Question: actually I try to do a displayer of html page. I have some of list of html that I need to display, each page must stay visible while x secondes.
But, after the first page is display, the application crash and the python shell restart in consequence.
On my mind, I would create the window to display the page and close the application because after I will try to display png/jpg, so I need to close app to use Pygame for pictures and re-build the app to display html page after.
My list looking for it :
html page/html page/picture/html page/picture/picture
So I have build a sample code to test in while boucle the displayer :
'''
from PyQt5 import QtWidgets, QtWebEngineWidgets, QtCore
import sys
continuer = True
while continuer:
print("Application created")
# Create application
app = QtWidgets.QApplication(sys.argv)
# Add window
win = QtWidgets.QWidget()
win.setWindowTitle('My first rendering')
# Add layout
layout = QtWidgets.QVBoxLayout()
win.setLayout(layout)
# Create QWebView
view = QtWebEngineWidgets.QWebEngineView()
view.setUrl(QtCore.QUrl('https://google.com'))
# Add QWebView to the layout
layout.addWidget(view)
# Show window, run app
win.show()
QtCore.QTimer.singleShot(7*1000, win.close)
QtCore.QTimer.singleShot(7*1000, app.quit)
print("View displayed")
# While loop
app.exec_()
print('Close Application')
print("End While Loop")
'''
Result after executing

It's probably sys.argv in app var the mistake, but I'm new in Python so I don't know how to fix the problem.
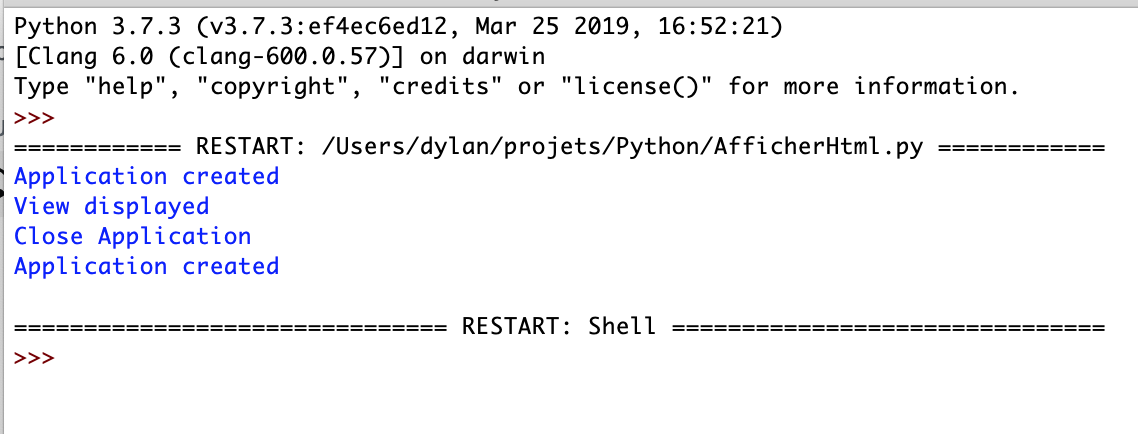
Answer: The problem is that QApplication is not necessarily eliminated and therefore you would be creating more than one QApplication what Qt forbids, a better solution is to rethink it verifying that if it does not exist then create a new one:
'''
import sys
from PyQt5 import QtCore, QtWidgets, QtWebEngineWidgets
continuer = True
while continuer:
print("Application created")
# Create application
app = QtWidgets.QApplication.instance()
if app is None:
app = QtWidgets.QApplication(sys.argv)
# Add window
win = QtWidgets.QWidget()
win.setWindowTitle("My first rendering")
# Create QWebEngineView
view = QtWebEngineWidgets.QWebEngineView()
view.setUrl(QtCore.QUrl("https://google.com"))
# Add layout
layout = QtWidgets.QVBoxLayout(win)
win.setLayout(layout)
# Add QWebView to the layout
layout.addWidget(view)
# Show window, run app
win.show()
QtCore.QTimer.singleShot(7 * 1000, win.close)
QtCore.QTimer.singleShot(7 * 1000, app.quit)
print("View displayed")
# While loop
app.exec_()
print("Close Application")
print("End While Loop")
'''